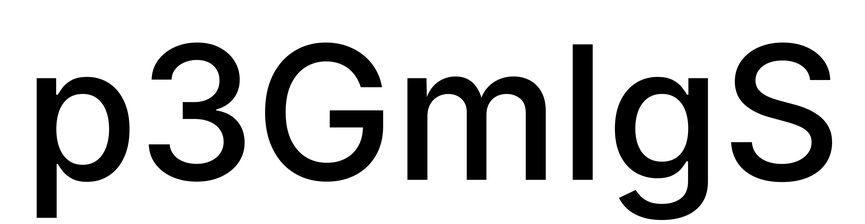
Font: Inter_Medium